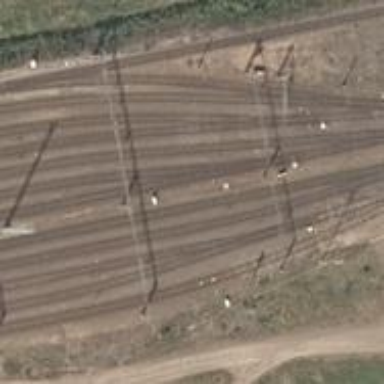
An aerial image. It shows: Rail yard with electrified contact lines for railway operations.